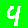
Digit: 4